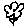
Label: flower